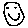
Label: smiley face